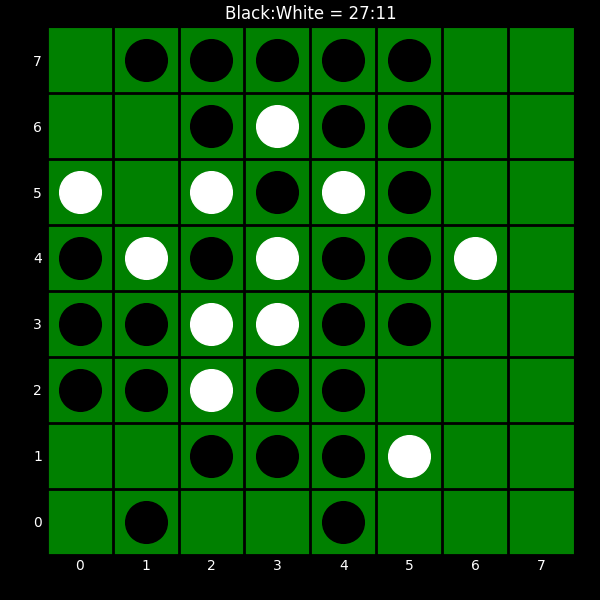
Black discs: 27
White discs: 11